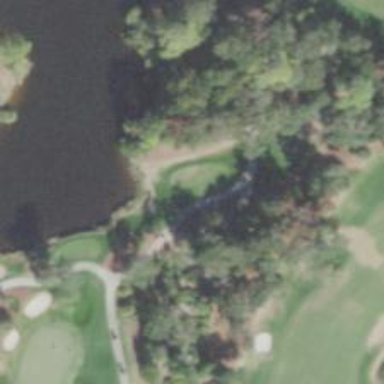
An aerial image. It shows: Service road designated as golf cart path.